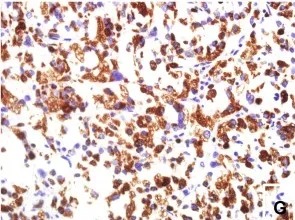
Immunohistochemical staining. An 85% Ki-67 proliferative index. (x200 original magnification).
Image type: pathology (immunostaining)